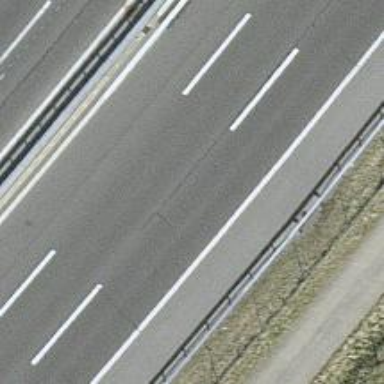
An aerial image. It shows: View of motorway.